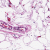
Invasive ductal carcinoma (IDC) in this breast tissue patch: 0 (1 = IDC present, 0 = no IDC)